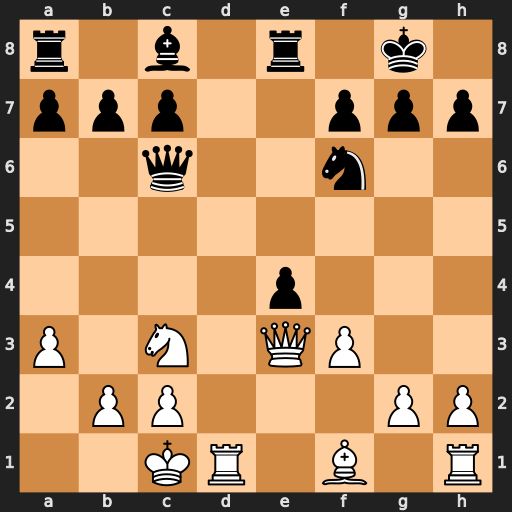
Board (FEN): r1b1r1k1/ppp2ppp/2q2n2/8/4p3/P1N1QP2/1PP3PP/2KR1B1R
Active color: w
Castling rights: -
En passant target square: -
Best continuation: Bb5 Qe6 Bxe8